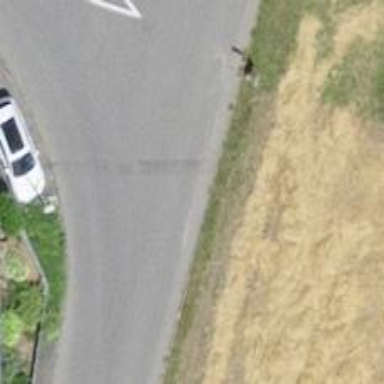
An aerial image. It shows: Bus stop along the road.